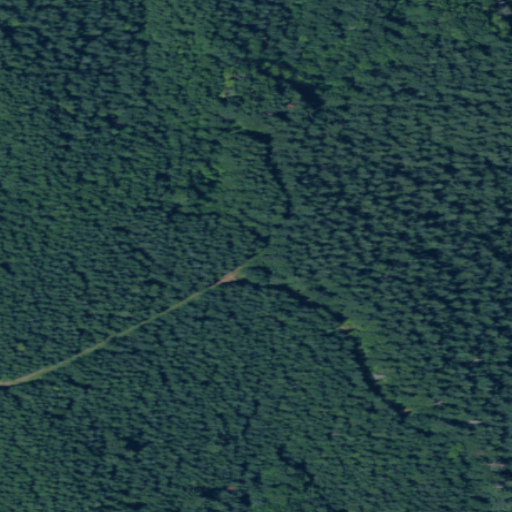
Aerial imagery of mountain in Washington named Cook Hill containing evergreen forest, shrub, and deciduous forest